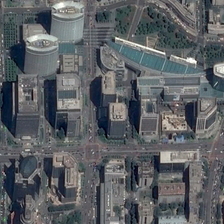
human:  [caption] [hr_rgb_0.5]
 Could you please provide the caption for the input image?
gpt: the building is high and low, different sizes .

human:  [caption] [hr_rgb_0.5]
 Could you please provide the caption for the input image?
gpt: many trade buildings and green trees are in a commercial area .

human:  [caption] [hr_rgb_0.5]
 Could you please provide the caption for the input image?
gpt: many trade buildings and green trees are in a commercial area .

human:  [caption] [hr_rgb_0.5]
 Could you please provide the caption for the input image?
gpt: the distance between the building and the building is narrow .

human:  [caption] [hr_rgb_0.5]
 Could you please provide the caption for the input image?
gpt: the building is high and low, different sizes .